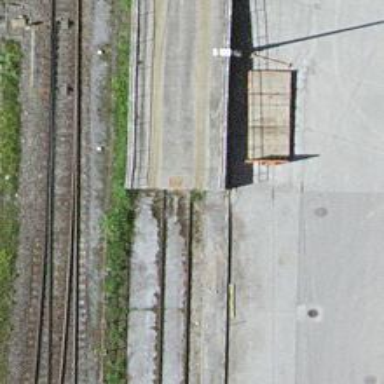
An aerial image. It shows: Retaining wall.